Field crop: maize
Growth stage: 2
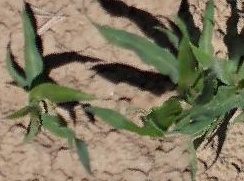
Species: maize